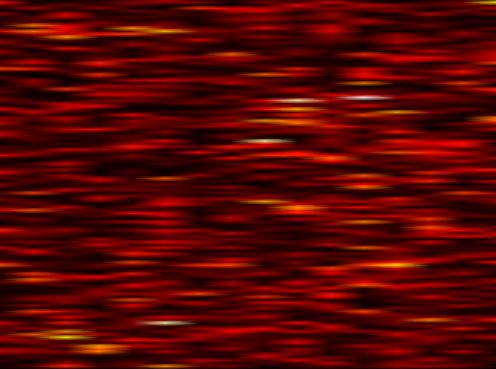
Label: WOLA